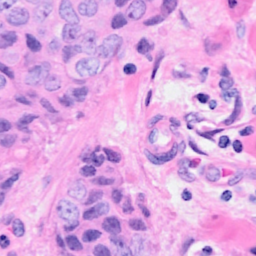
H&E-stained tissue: Breast